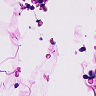
Metastatic tissue present: no